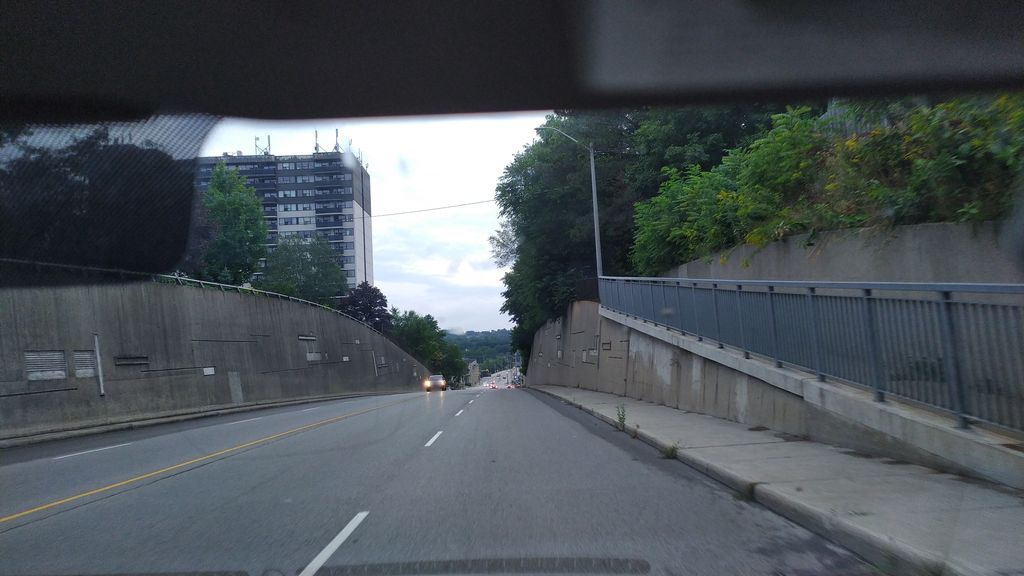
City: kitchener-waterloo